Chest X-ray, AP view. Patient: 33 years old, sex M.
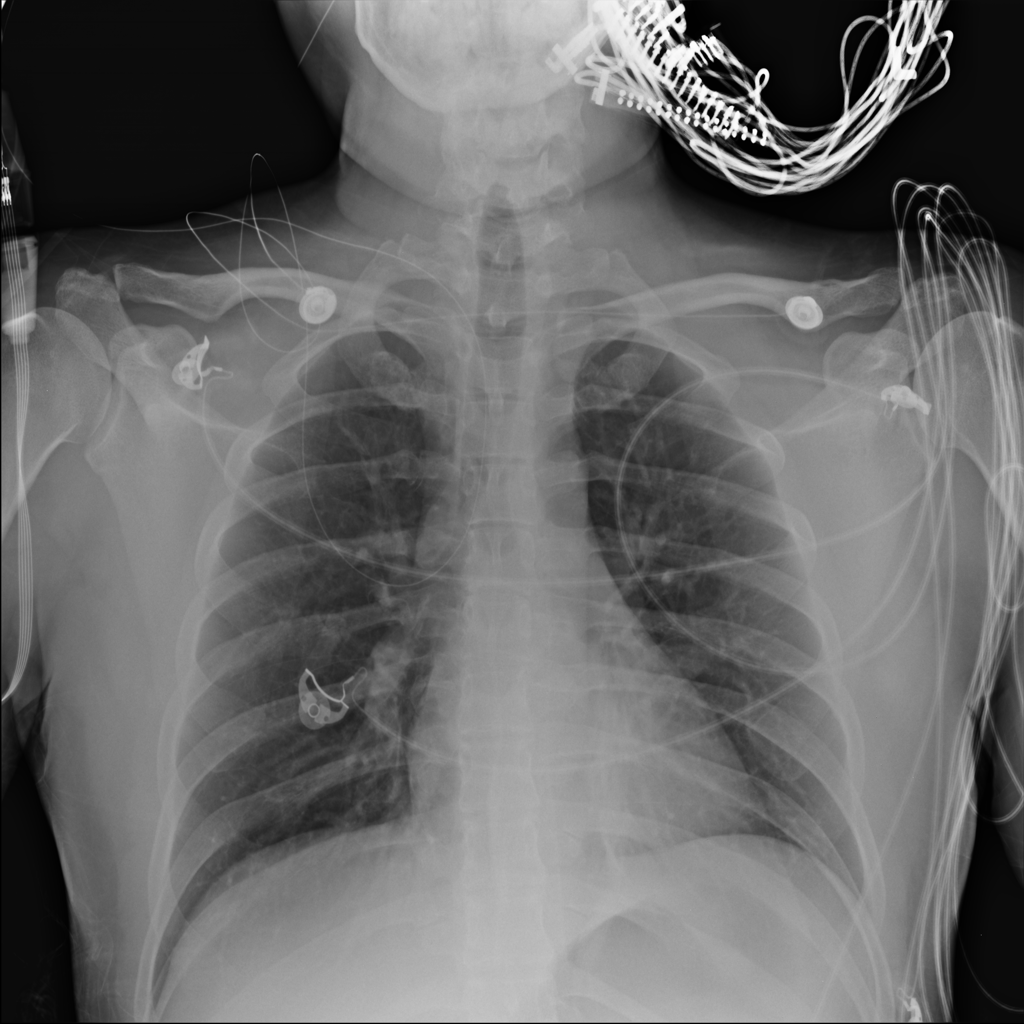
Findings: No Finding